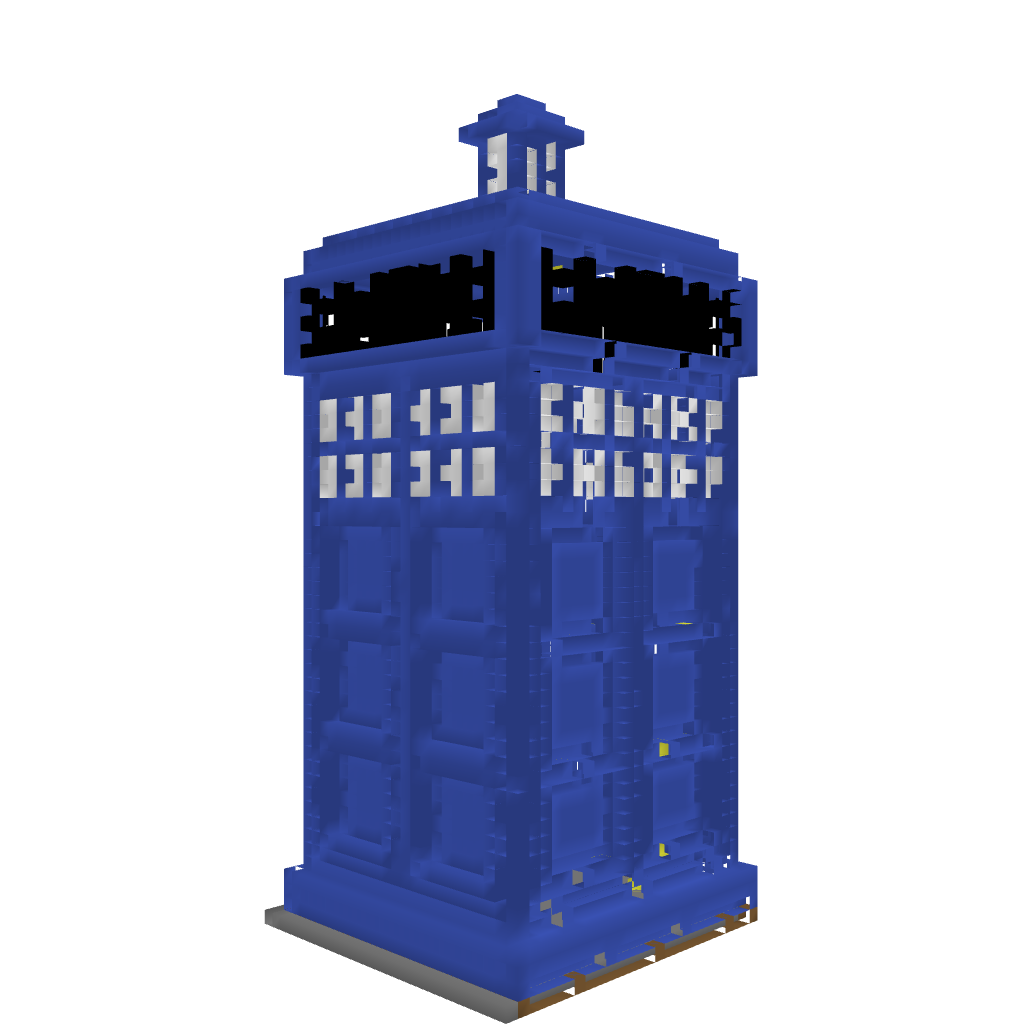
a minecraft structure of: TARDIS bad low quality